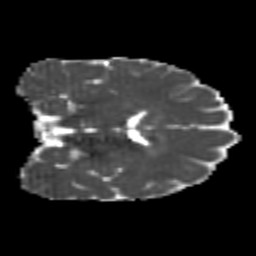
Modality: MD
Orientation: coronal
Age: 22
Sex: female
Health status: healthy
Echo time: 0.074 s